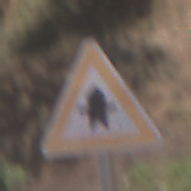
Verkehrszeichen: Vorfahrt
Umgebung: Outdoor, RoadRail
Tageszeit: Midday
Wetter: Clear
Licht: Natural
Jahreszeit: NotSpecified
Kontrast: HighContrast